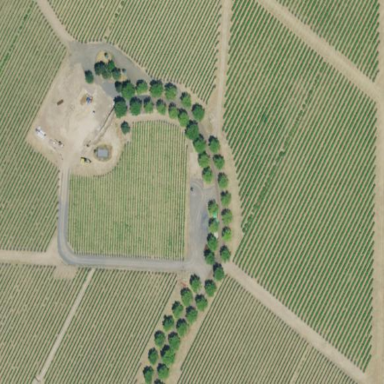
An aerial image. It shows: Vineyard growing grapes.